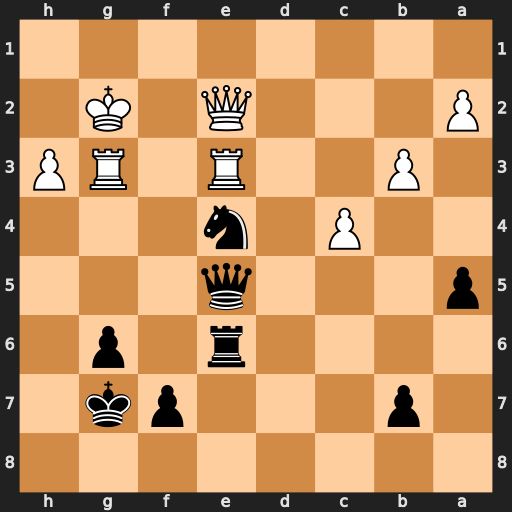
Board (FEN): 8/1p3pk1/4r1p1/p3q3/2P1n3/1P2R1RP/P3Q1K1/8
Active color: b
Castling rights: -
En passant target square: -
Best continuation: Nxg3 Rxe5 Nxe2